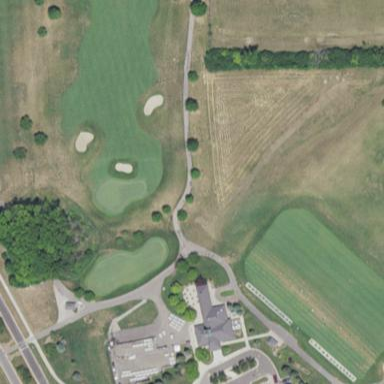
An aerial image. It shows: Grassy area used as driving range for golf.